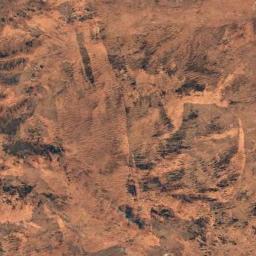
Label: desert